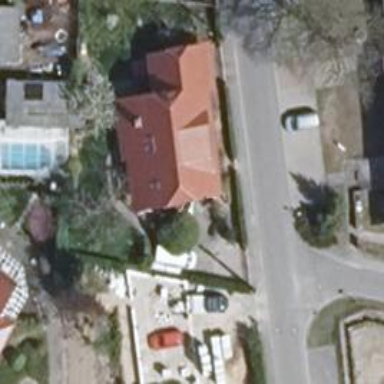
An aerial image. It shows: Red house with flat roof.